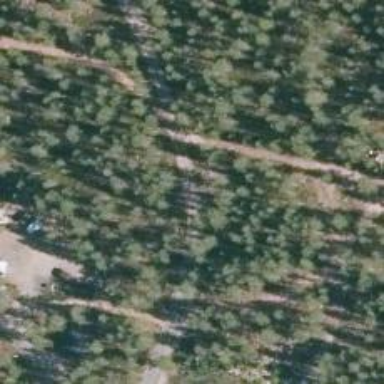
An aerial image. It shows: Unclassified road.